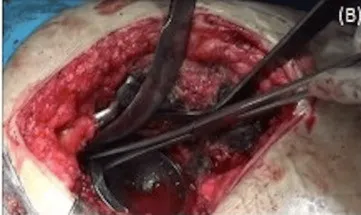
A well-fixed tantalum cup.
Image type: medical_photograph (other_medical_photograph)